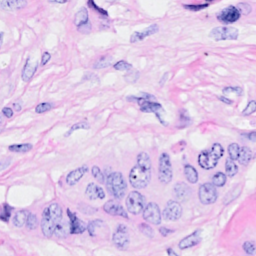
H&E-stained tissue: Breast